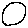
Label: circle